Question: See those symbols over the red marks? I'm trying to do them in HTML, and came across this page. <URL>. Which one should I use so it'll appear without problems across all browsers.

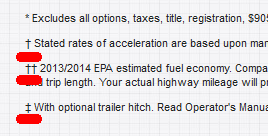
Answer: For + '+' insert this in your html code.
For ++ '++' insert this.
For ++ '++' insert this
For more of these kindly go <URL>
These codes will work on all browsers.